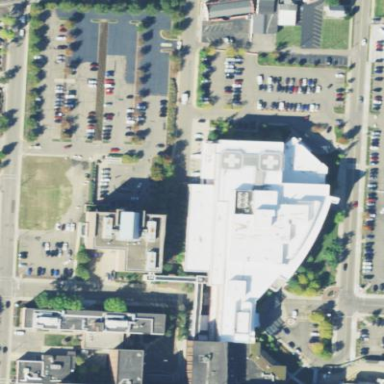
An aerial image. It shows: Hospital building.